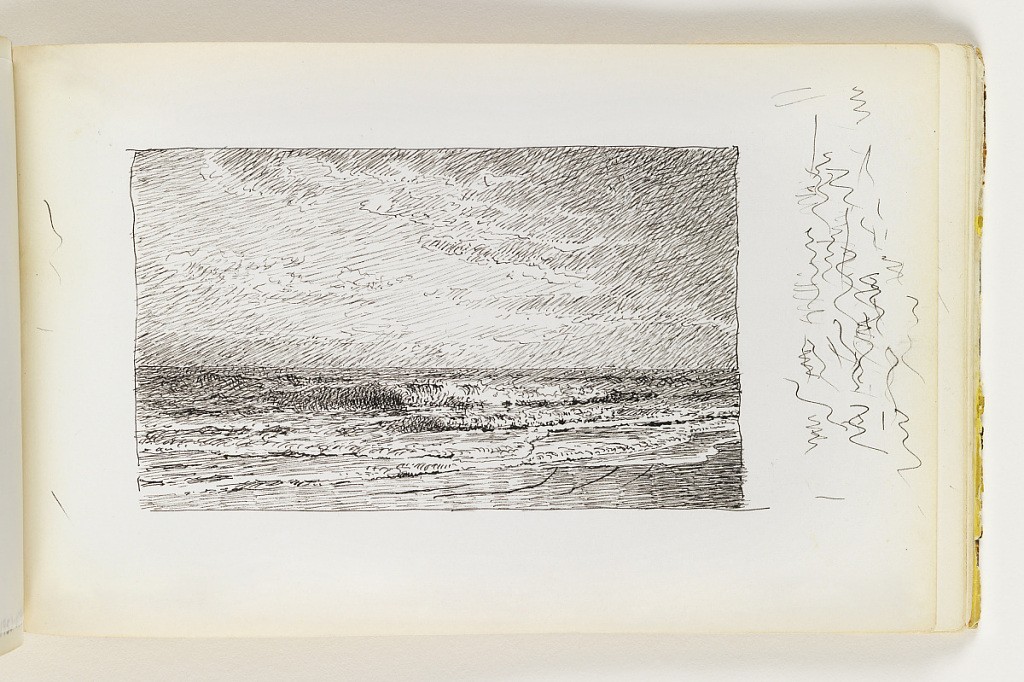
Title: Study of Gently Rolling Waves
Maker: William Trost Richards, American, 1833–1905
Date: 1890–1900
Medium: Pen and black ink on off-white wove paper
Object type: Sketchbook folio
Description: Beach in foreground with several rows of small waves coming onto shore. Miscellaneous pen strokes in margin to right of image.